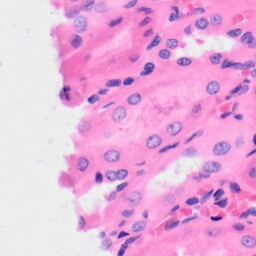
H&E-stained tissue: Kidney